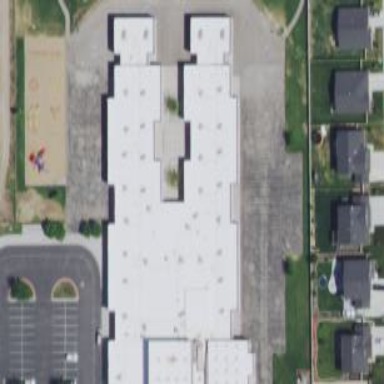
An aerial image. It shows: School building.